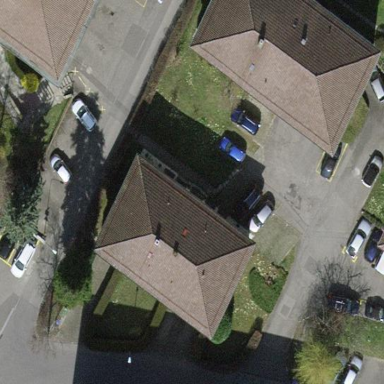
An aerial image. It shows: Apartment building with hipped roof.